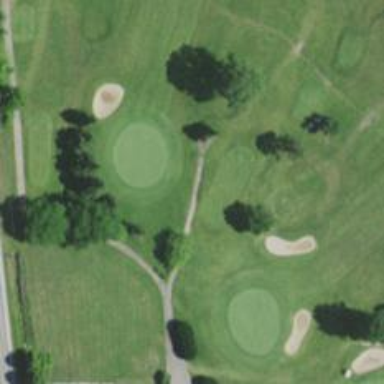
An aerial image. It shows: Pathway for golfing.